Field crop: maize
Growth stage: 2
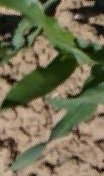
Species: maize